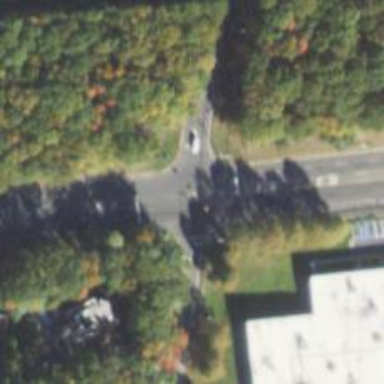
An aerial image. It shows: Secondary road with asphalt surface.